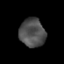
Tissue: prostate
Cell type: Myeloid cells
Senescence score: 0.3566
Nuclear area (px): 721
Mean DAPI intensity: 79.494